Question: I'm using Twitter Bootstrap and their tooltips and have a similar question as <URL>, i.e. I want to change position of a tooltip.
However, in my case I don't want to change the position of all tooltips but just the one below (I want to move the tooltip 30px to the left).
'''
<i data-placement="left" title="{% trans "View the tool menu" %}" data-original-title="{% trans "View the tool menu" %}"
class='tooltip-hover menu-handle sprite-io sprite-control2'></i>
'''

How could that be done?
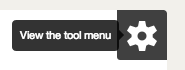
Answer: This changes position for all the tooltips that are placed to the left.
'''
[data-placement=left] + .tooltip .tooltip-inner,
[data-placement=left] + .tooltip .tooltip-arrow { margin-right:30px; }
'''
If you want to only change for this element, give it a class or id.
ex:
'''
#dummy + .tooltip .tooltip-inner,
#dummy + .tooltip .tooltip-arrow { margin-right:30px; }
'''